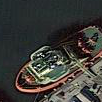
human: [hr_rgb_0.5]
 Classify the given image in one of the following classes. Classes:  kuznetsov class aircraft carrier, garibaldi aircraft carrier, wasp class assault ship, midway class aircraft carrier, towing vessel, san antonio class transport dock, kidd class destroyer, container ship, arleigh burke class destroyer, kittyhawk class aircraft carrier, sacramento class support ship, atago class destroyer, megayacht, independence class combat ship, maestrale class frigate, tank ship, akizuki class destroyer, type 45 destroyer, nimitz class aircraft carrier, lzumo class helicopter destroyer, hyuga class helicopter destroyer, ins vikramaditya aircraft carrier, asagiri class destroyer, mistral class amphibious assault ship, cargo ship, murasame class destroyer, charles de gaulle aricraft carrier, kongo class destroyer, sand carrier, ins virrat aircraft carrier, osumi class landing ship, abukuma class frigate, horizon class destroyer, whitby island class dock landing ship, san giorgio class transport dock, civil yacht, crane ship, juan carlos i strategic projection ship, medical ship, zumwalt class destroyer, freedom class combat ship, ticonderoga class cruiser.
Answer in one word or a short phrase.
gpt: Towing vessel